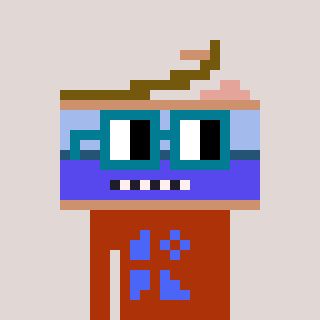
a pixel art character with square dark green glasses, a canned ham-shaped head and a hotbrown-colored body on a warm background